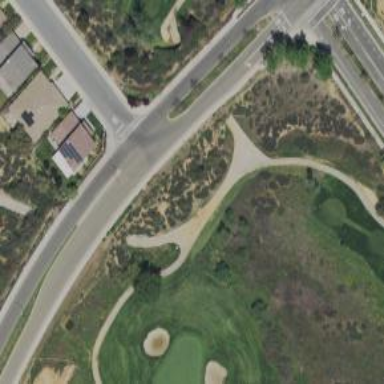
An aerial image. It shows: Service road used as golf cart path.